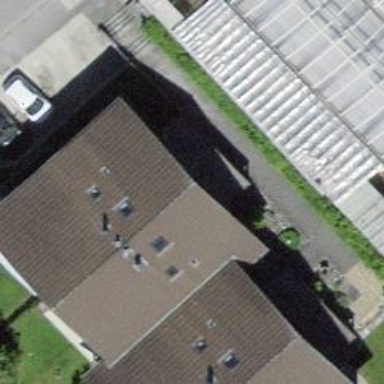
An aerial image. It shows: Terrace building.